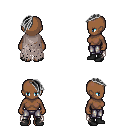
a pixel art fantasy rpg character, female body template, human, dark skin, gray tattered cape, metal pants, gray long mohawk hairstyle, black shoes, four views (front, back, left, right), 2x2 character sprite sheet, small pixel art, hard edges, no anti-aliasing